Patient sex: M
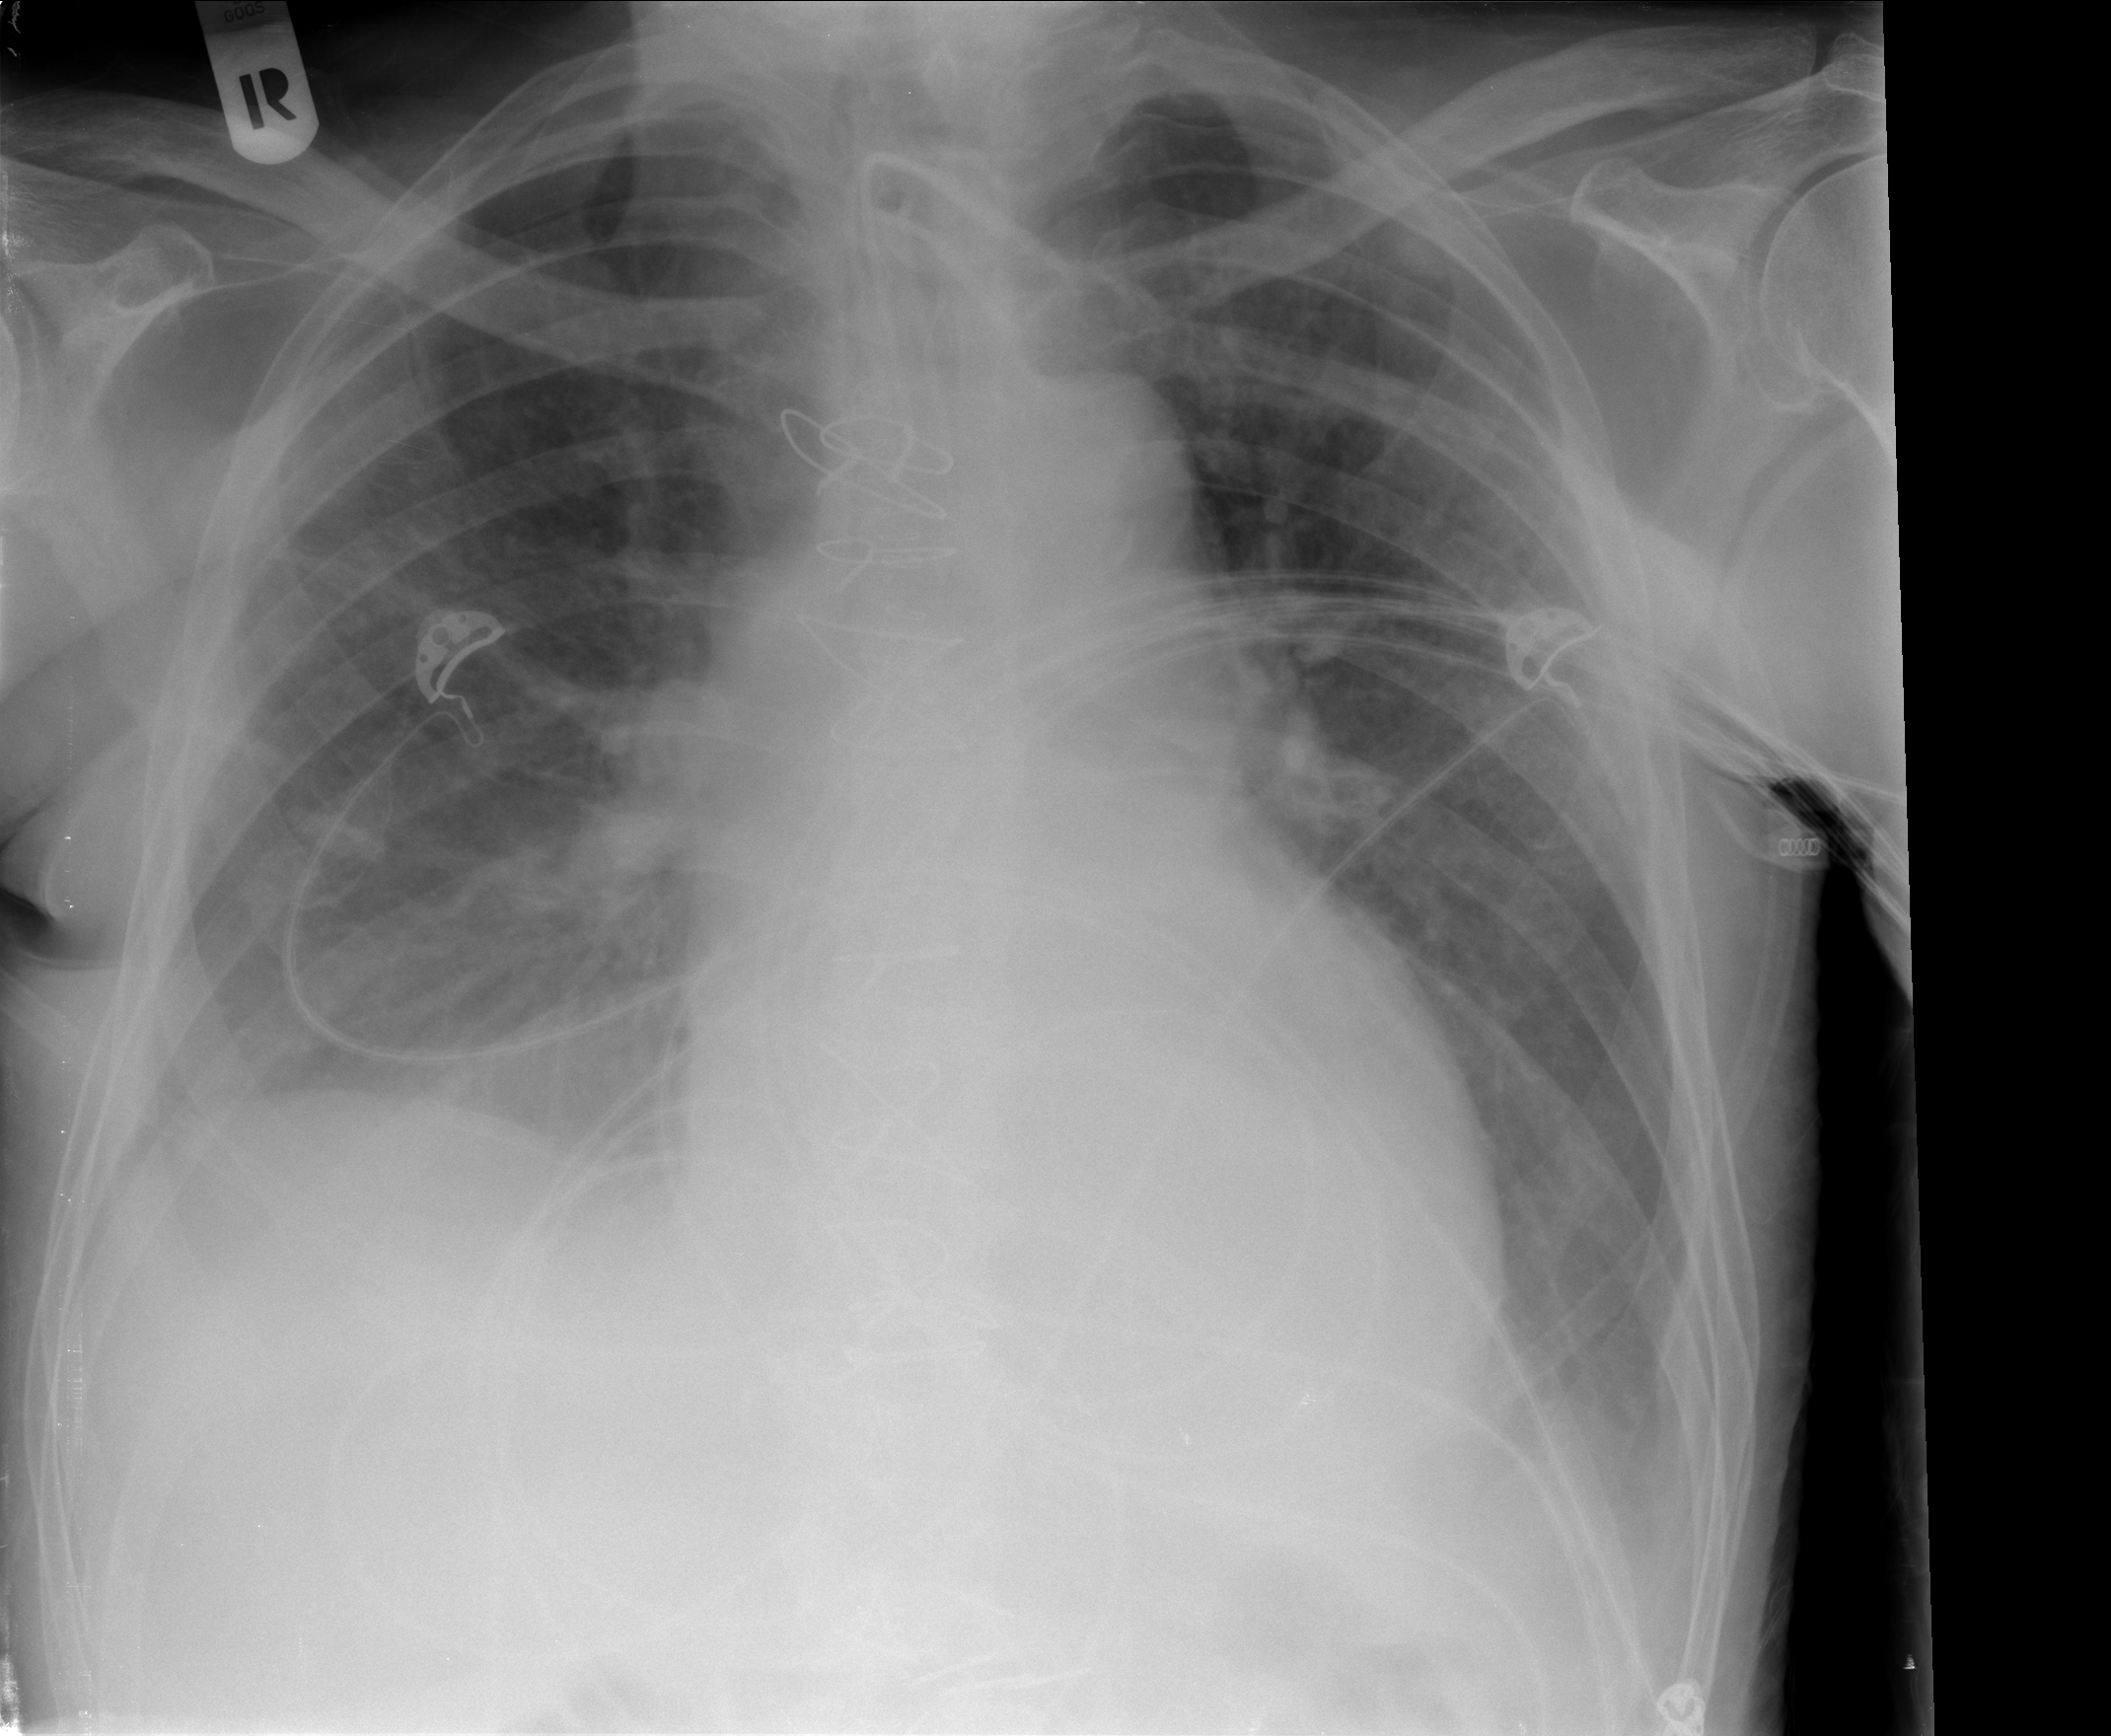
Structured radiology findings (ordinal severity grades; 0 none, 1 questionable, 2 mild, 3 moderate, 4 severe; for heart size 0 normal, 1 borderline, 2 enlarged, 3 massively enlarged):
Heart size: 1
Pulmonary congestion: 2
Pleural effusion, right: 1
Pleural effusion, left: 2
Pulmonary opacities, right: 2
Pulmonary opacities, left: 1
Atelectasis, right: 2
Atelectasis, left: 2